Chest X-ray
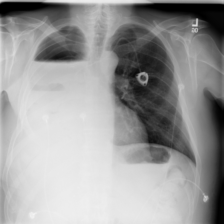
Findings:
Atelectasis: negative
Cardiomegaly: negative
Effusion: negative
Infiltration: negative
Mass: positive
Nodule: negative
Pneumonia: negative
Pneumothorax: negative
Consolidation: positive
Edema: negative
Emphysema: negative
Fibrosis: negative
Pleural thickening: negative
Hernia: negative